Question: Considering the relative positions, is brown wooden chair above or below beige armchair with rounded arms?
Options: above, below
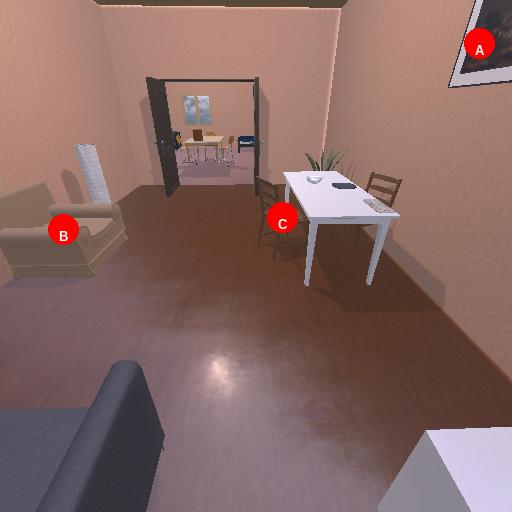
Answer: above